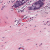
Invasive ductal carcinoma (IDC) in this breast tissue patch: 0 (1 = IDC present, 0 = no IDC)